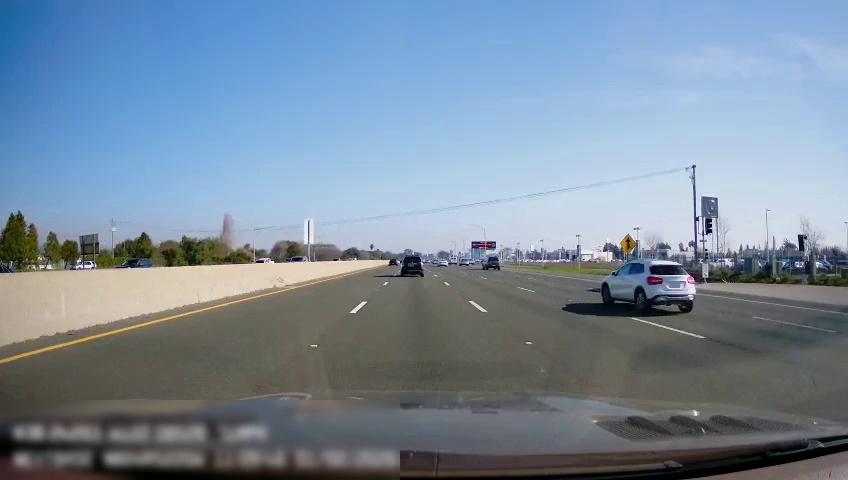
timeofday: Day
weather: Sunny
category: Drivable Space
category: Vehicles | SUV
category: Vehicles | Car
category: Vehicles | SUV
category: Vehicles | SUV
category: Vehicles | Car
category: Vehicles | SUV
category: Vehicles | Car
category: Vehicles | SUV
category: Vehicles | SUV
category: Vehicles | Truck
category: Vehicles | SUV
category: Lanes | Alternate Lane
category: Lanes | Current Lane
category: Lanes | Current Lane
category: Lanes | Alternate Lane
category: Lanes | Alternate Lane
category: Lanes | Alternate Lane
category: Traffic | Signs
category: Traffic | Signs
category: Traffic | Signs
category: Traffic | Signs
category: Traffic | Signs